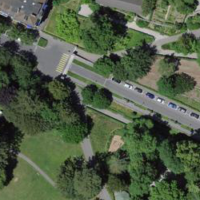
EUNIS habitat code: 53
Species observed at this site:
Amelanchier ovalis
Fagus sylvatica
Oenothera glazioviana
Taxus baccata
Cardamine pratensis
Vinca major
Erithacus rubecula
Telekia speciosa
Aesculus hippocastanum
Quercus ilex